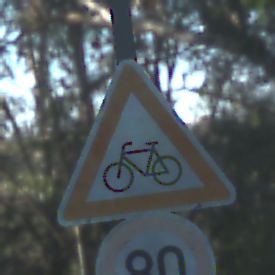
Verkehrszeichen: RadverkehrRechts
Zusatzzeichen unten: Geschwindigkeit80
Umgebung: Outdoor, Nature
Tageszeit: MorningAfternoon
Wetter: Clear
Licht: Natural
Jahreszeit: NotSpecified
Kontrast: LowContrast